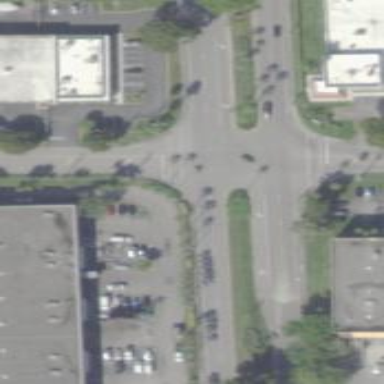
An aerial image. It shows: Uncontrolled road crossing with line markings.